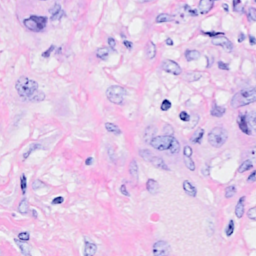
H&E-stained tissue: Breast